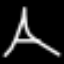
Label: The Eiffel Tower